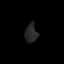
Tissue: lung
Cell type: Endothelial cells
Senescence score: 0.16
Nuclear area (px): 224
Mean DAPI intensity: 39.4375